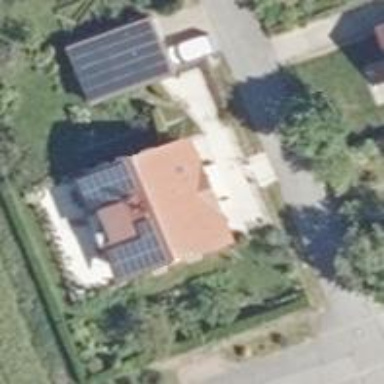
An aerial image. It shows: Solar photovoltaic panel generator placed on the roof.